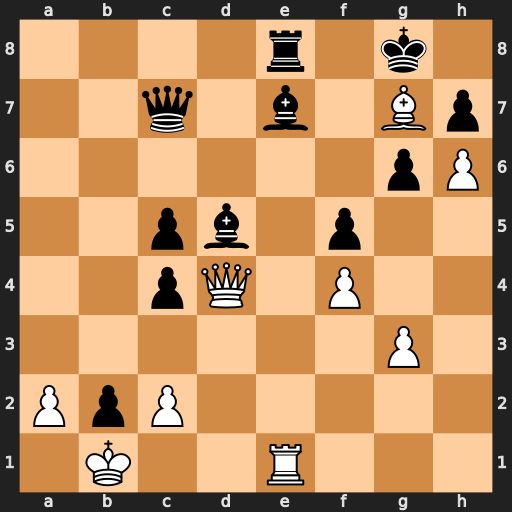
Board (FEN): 4r1k1/2q1b1Bp/6pP/2pb1p2/2pQ1P2/6P1/PpP5/1K2R3
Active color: w
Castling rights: -
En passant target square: -
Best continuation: Qxd5#